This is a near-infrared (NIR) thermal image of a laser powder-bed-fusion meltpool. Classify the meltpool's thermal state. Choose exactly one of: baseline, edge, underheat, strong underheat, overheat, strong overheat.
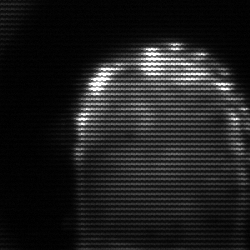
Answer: baseline